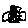
Label: line